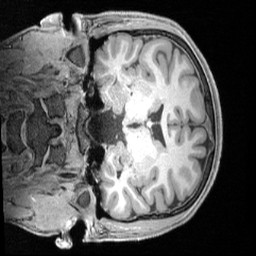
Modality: T1w
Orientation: coronal
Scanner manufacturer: siemens
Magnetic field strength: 3 T
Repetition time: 2.4 s
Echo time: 0.00221 s